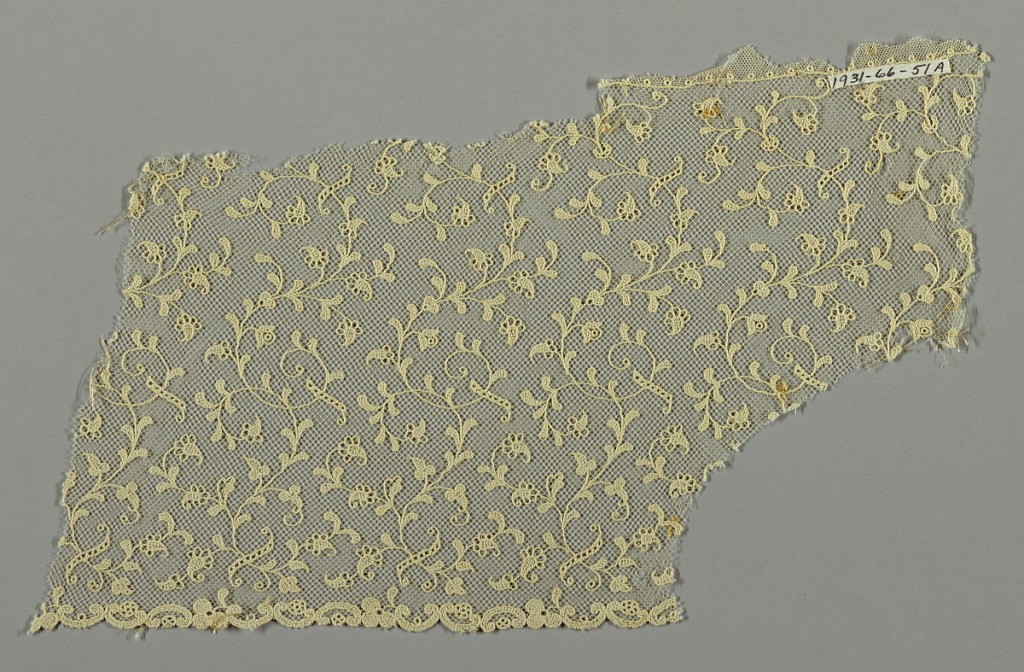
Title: Fragments
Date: ca. 1890
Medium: cotton Technique: machine made
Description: Machine made fragments in imitation of point appliqué has a pattern of scrolling stems with leaves and flowers on machine net. Component b has floral motifs within hexagons formed by stems and leaves.